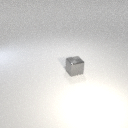
small gray metal cube